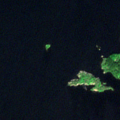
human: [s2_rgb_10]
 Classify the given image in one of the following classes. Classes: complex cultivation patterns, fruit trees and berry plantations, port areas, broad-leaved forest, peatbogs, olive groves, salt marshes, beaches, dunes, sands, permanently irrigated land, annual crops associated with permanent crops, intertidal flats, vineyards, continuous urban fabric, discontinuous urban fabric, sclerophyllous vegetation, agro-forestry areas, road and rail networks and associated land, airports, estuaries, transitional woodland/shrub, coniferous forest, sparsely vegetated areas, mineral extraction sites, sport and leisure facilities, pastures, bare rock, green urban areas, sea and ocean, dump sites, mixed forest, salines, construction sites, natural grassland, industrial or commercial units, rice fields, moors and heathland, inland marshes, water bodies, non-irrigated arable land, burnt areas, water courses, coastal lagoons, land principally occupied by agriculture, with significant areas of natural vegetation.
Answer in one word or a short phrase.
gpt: coniferous forest, water bodies